Field crop: maize
Growth stage: 2
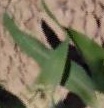
Species: maize